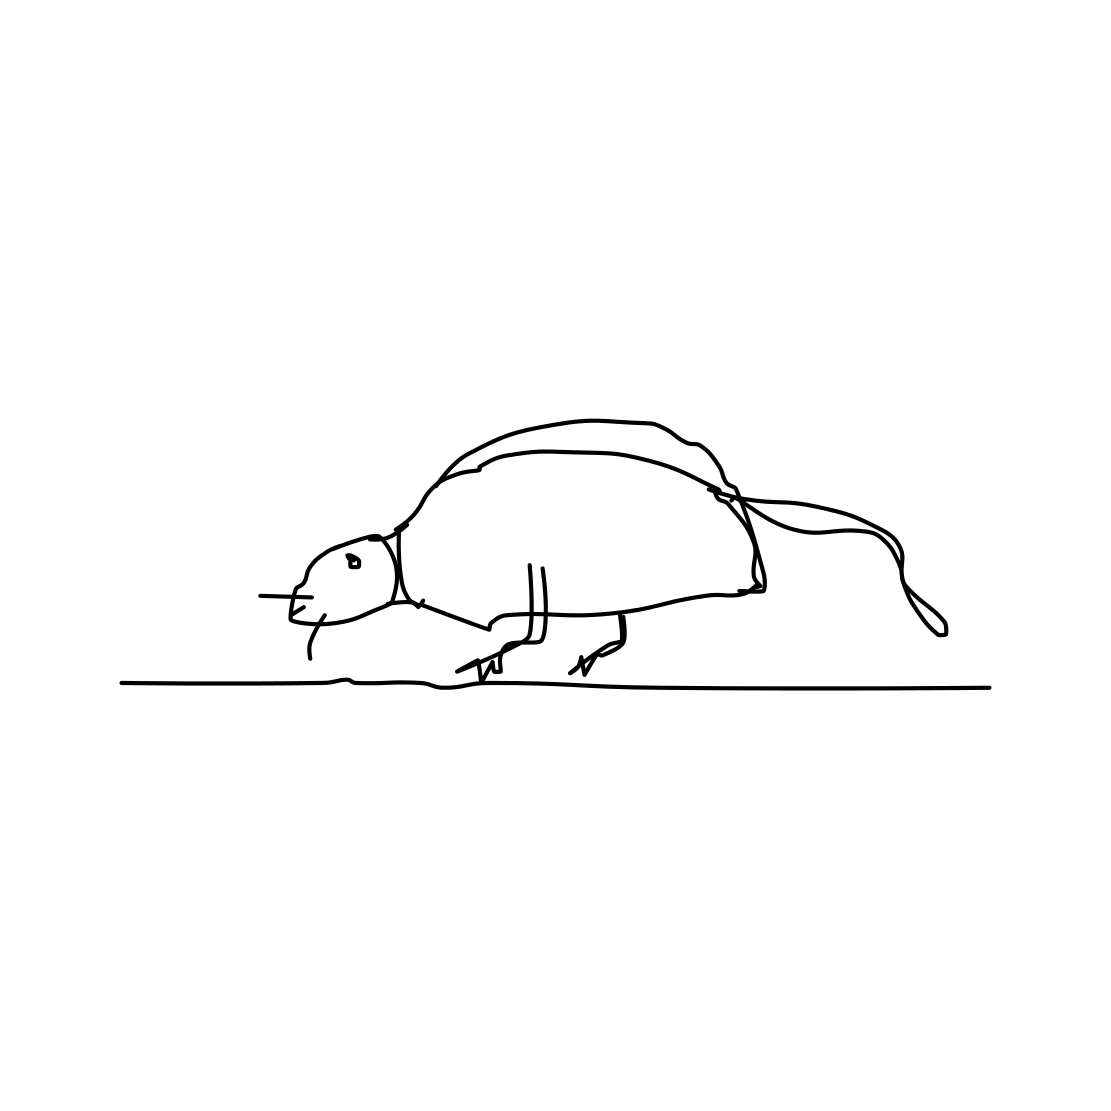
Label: mouse (animal)